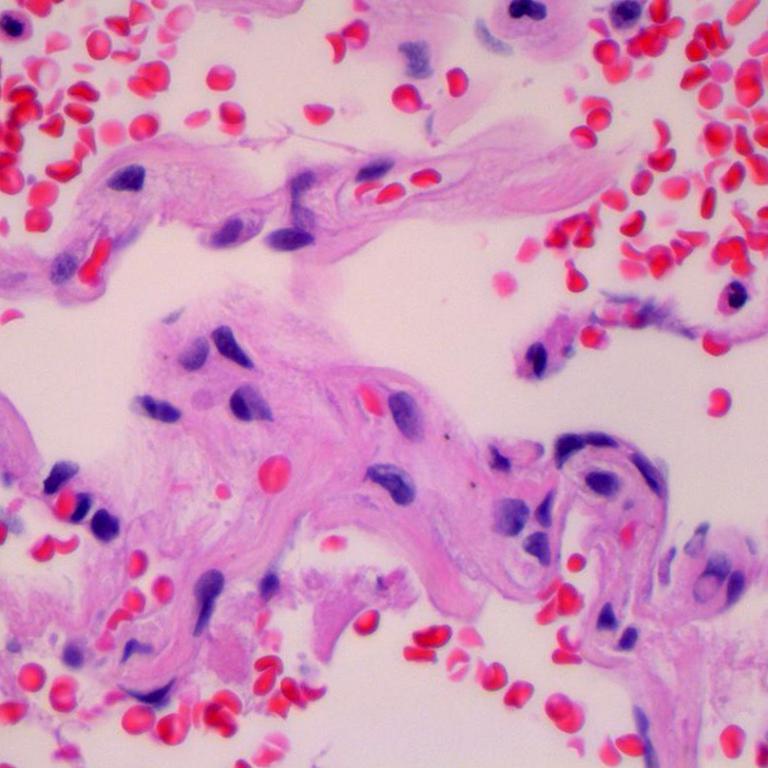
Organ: lung
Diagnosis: benign